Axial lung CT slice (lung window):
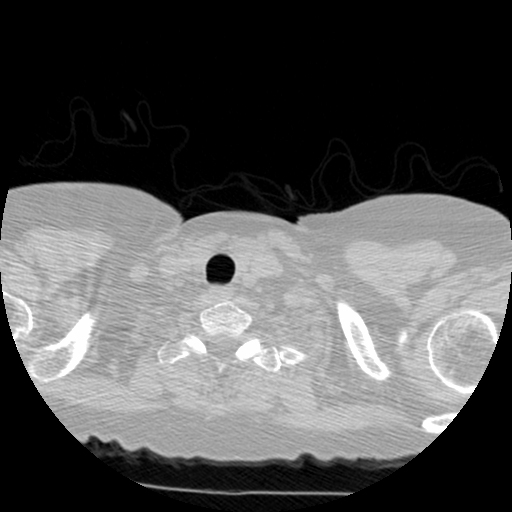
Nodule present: no